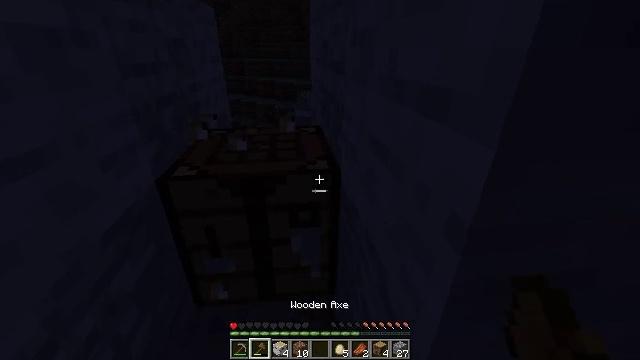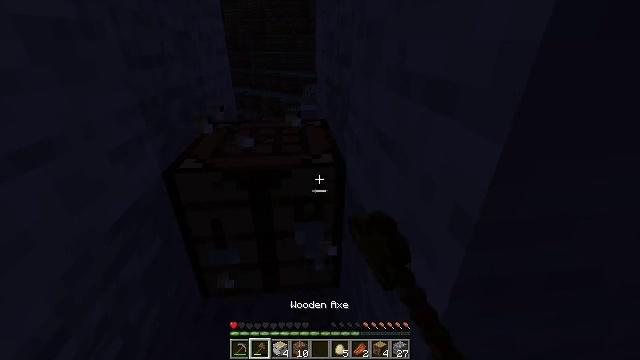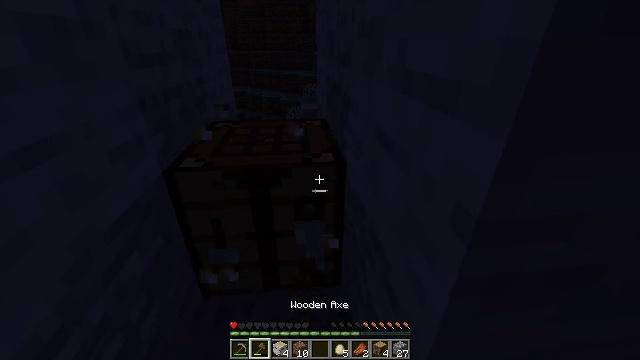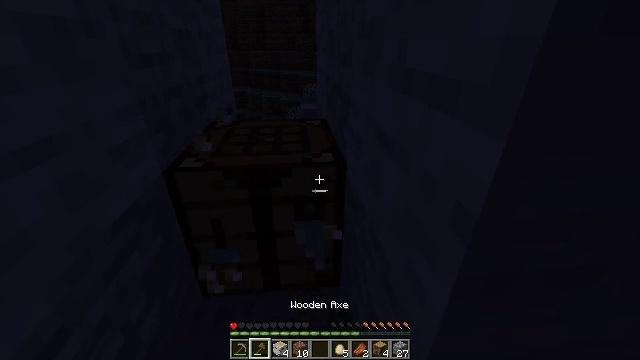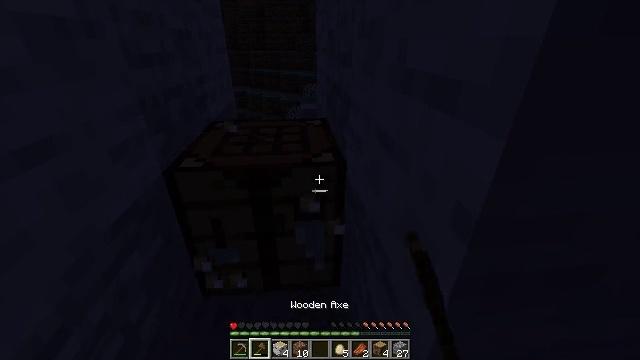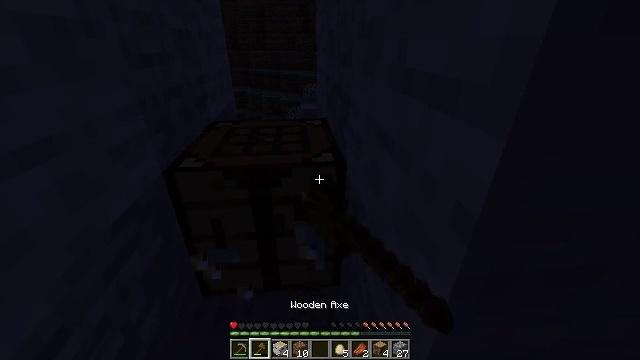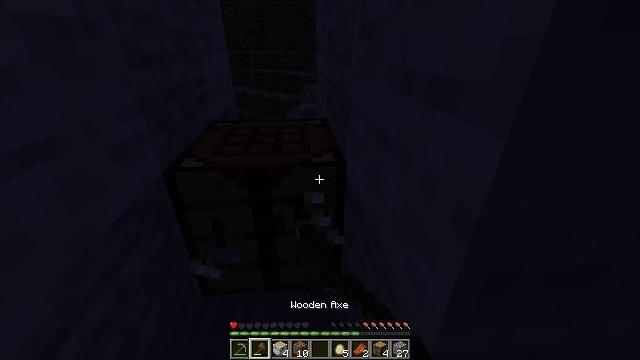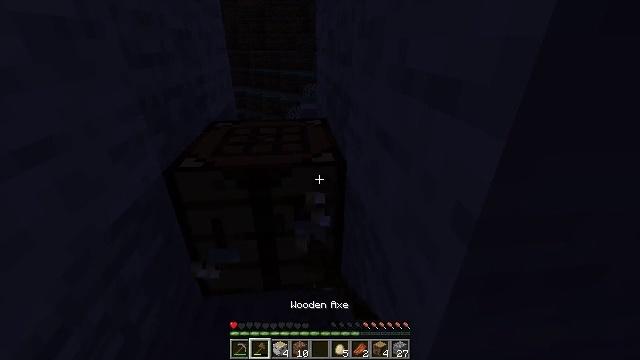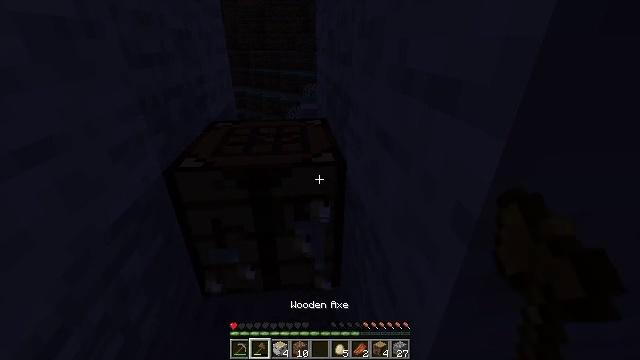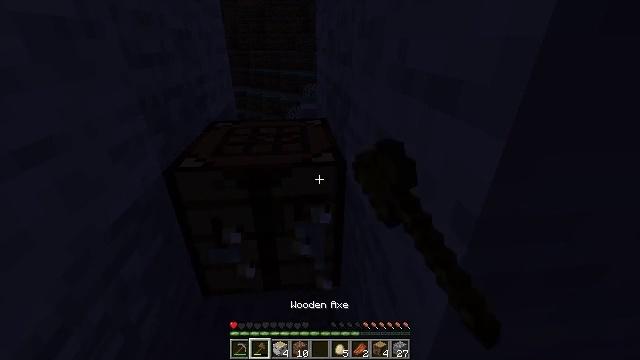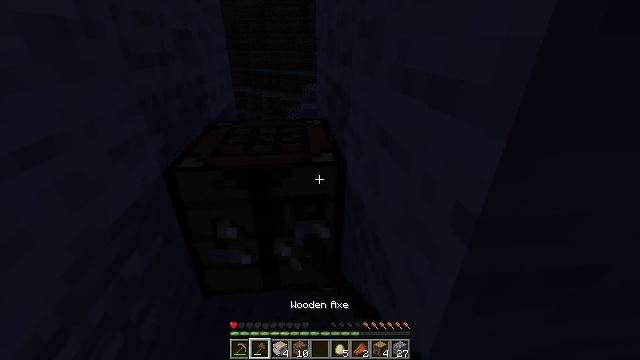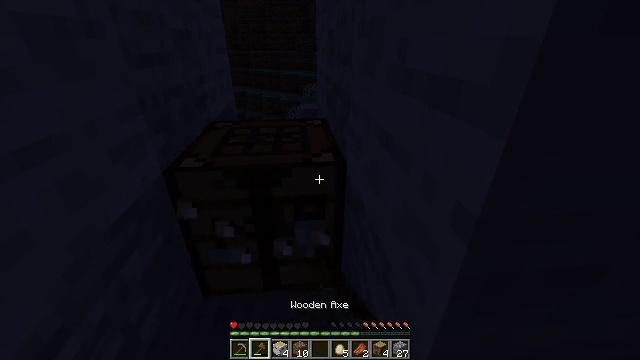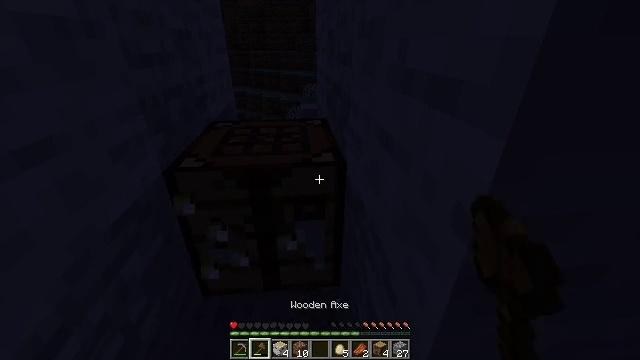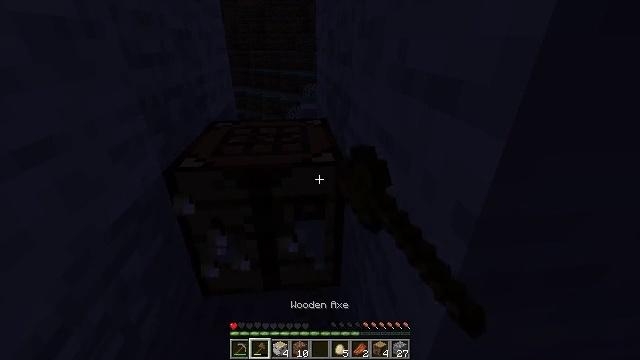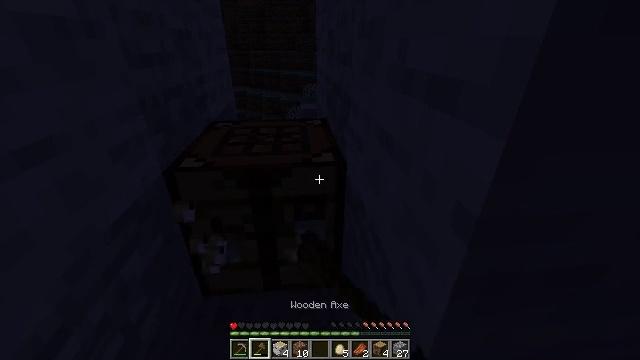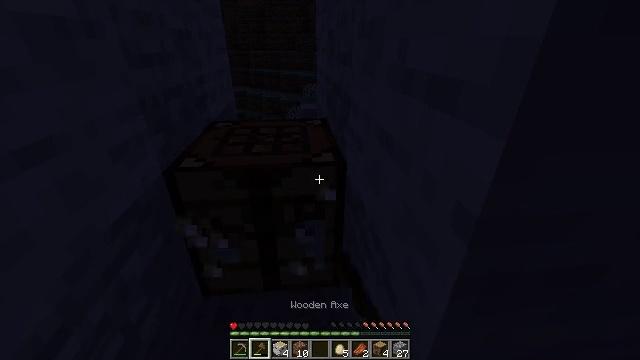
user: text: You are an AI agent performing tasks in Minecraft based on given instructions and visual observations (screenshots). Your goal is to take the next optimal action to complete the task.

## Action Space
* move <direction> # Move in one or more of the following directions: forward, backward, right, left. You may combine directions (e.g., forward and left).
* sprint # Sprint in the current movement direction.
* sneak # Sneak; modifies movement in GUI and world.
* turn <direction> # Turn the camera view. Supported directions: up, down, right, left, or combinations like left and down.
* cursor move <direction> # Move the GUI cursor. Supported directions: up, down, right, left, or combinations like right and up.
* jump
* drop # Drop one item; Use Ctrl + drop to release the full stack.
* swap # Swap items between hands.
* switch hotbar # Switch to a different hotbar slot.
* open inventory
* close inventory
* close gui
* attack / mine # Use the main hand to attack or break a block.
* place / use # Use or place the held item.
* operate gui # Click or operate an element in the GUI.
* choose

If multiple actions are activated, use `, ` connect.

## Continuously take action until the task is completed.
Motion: motion action
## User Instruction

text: Mine block crafting table.
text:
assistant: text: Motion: turn left and down, attack / mine
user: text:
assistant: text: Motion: attack / mine
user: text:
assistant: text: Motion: attack / mine
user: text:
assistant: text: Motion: attack / mine
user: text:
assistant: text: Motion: attack / mine
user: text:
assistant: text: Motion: attack / mine
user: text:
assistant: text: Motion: attack / mine
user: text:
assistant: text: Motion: attack / mine
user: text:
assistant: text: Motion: attack / mine
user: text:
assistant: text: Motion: attack / mine
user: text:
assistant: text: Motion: attack / mine
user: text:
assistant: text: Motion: attack / mine
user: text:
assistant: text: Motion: attack / mine
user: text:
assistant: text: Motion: attack / mine
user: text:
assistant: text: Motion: attack / mine
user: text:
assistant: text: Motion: attack / mine
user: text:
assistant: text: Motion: attack / mine
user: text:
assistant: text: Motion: attack / mine
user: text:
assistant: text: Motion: attack / mine
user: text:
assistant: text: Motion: attack / mine
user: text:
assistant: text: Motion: attack / mine
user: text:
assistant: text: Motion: attack / mine
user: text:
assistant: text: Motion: attack / mine
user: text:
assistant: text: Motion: attack / mine
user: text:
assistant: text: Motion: attack / mine
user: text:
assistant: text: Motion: attack / mine
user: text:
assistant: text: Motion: attack / mine
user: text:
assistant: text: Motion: attack / mine
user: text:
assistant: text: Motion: attack / mine
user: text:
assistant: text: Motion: attack / mine